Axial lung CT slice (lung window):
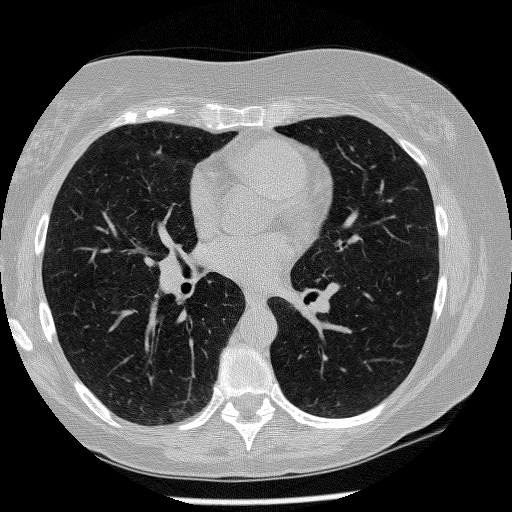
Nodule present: no